高一 · 计数
（2020 秋-天津期末）随着人口红利的消失和智能制造趋势的演进, 工业机器人逐渐成为企业提高产品质量、向智能化转型升级的核心力量. 经过多年的发展, 我国的工业机器人产业已经达到了定的规模, 不仅在焊接、装配、搬运、冲压、喷涂等专业领域涌现出大量的机器人产品, 同时机器人关键零部件方面也已经接近或达到了世界领先水平. 如图是“中投产业研究院”发布的《2020 - 2024 年中国机器人产业投资分析及前景预测报告》中关于 2019 年全国工业机器人产量数据的统计图数据来源：国家统计局|，根据统计图分析，以下结论不正确的是

2019 年全国工业机器人产量数据（单位: 万套，\%)

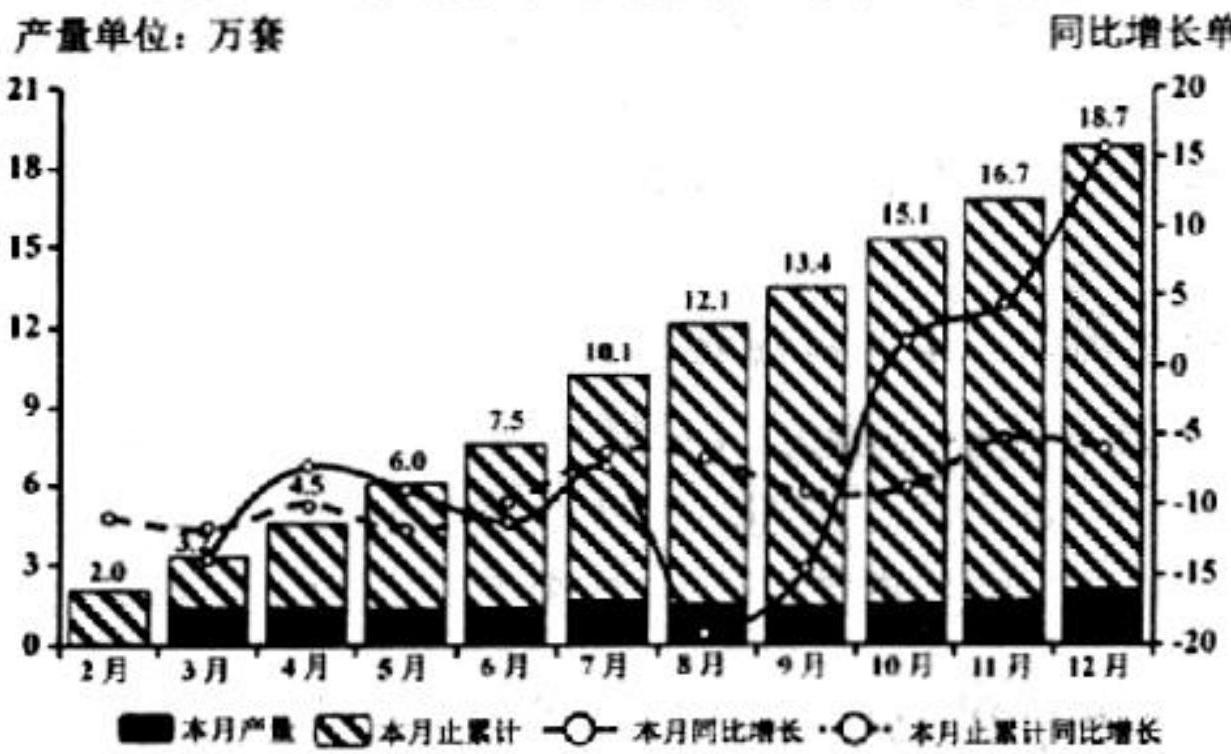
A. 2019 年 3 12 月, 全国工业机器人本月同比增长最低的是 8 月份, 最高的是 12 月份
B. 2019 年 2 12 月，全国工业机器人本月累计同比增长均在 0\%以下
C. 2019 年 2 12 月, 全国工业机器人本月累计同比增长最低值是 4 月份
D. 2019 年 3 12 月，全国工业机器人在 12 月份同比增长超过 $15 \%$
答案: C
解析: 解：由《2020-2024 年中国机器人产业投资分析及前景预测报告》中关于 2019 年全国工业机器人产量数据的统计图, 知:

对于 $A$, 由本月同比增长拆线图得:

2019 年 3 12 月, 全国工业机器人本月同比增长最低的是 8 月份, 最高的是 12 月份, 故 $A$ 正确;

对于 $B$, 由本月累计同比增长拆线图得：

2019 年 2 12 月, 全国工业机器人本月累计同比增长均在 $0 \%$ 以下, 故 $B$ 正确;

对于 $C$, 由本月同比增长拆线图得:

2019 年 2 12 月, 全国工业机器人本月累计同比增长最低值是 8 月份, 故 $C$ 错误;

对于 $D, 2019$ 年 3 12 月, 全国工业机器人在 12 月份同比增长超过 15\%, 故 $D$ 正确.

故选: $C$.